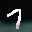
Label: 7